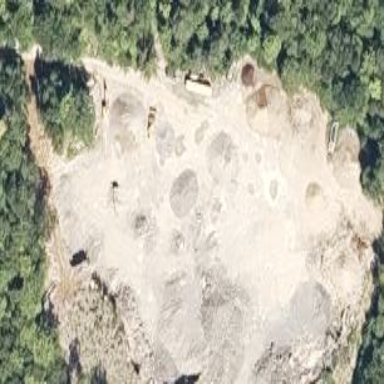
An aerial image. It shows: Quarry used for extracting gravel and sand resources.